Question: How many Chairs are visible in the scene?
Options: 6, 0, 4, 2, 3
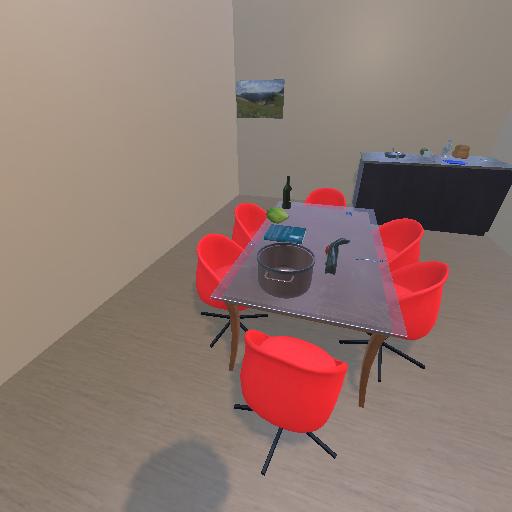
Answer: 6